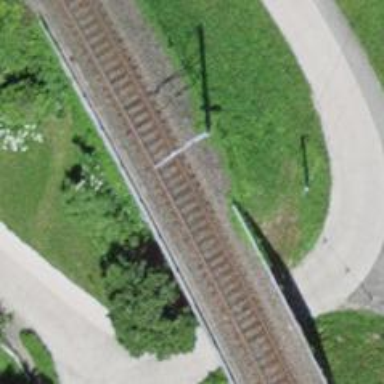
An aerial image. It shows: Bridge over railway with electrified contact lines.